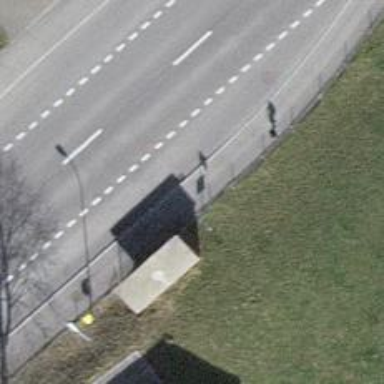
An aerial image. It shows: Bus stop with platform for public transport.